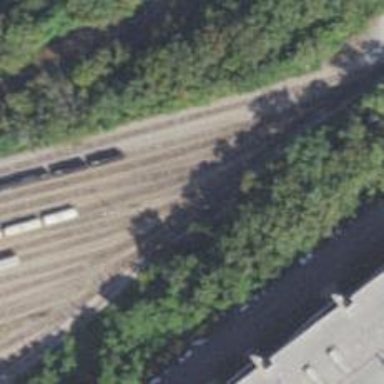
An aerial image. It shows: Railway siding with rails.